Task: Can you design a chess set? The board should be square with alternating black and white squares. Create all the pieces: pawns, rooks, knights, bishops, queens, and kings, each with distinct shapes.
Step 131:
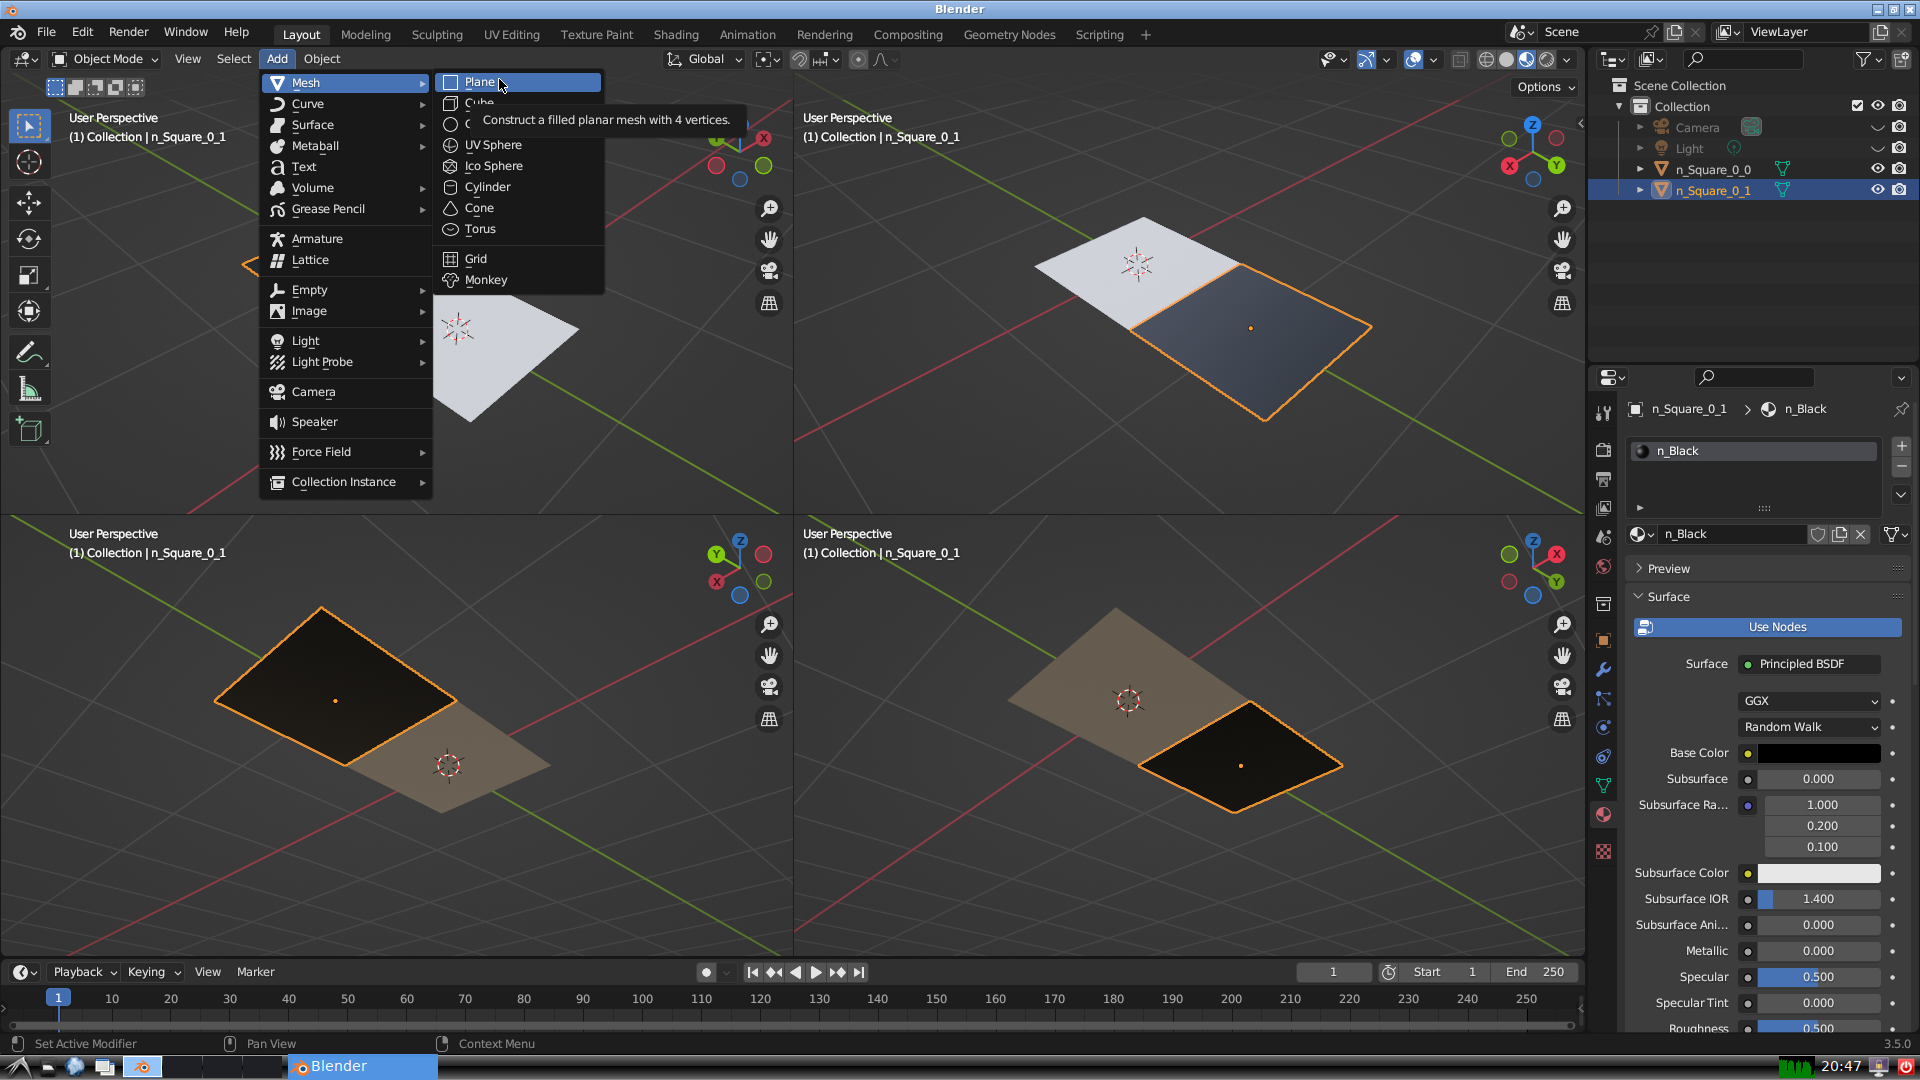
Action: click: no